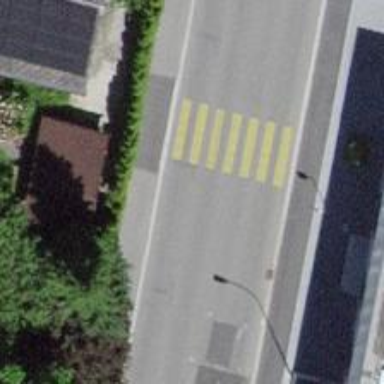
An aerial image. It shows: Residential road with asphalt surface and sidewalks on both sides.